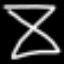
Label: hourglass